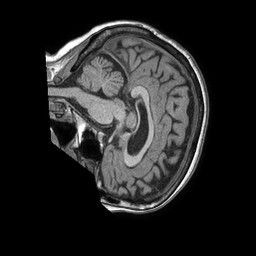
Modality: T1w
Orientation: sagittal
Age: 64
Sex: female
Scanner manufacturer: philips
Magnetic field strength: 1.5 T
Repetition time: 0.007755 s
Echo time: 0.003611 s